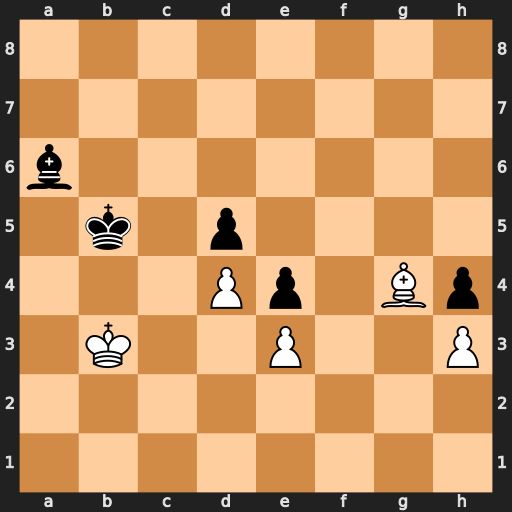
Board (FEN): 8/8/b7/1k1p4/3Pp1Bp/1K2P2P/8/8
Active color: w
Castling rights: -
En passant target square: -
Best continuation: Be2+ Kb6 Bxa6 Kxa6 Ka4 Kb6 Kb4